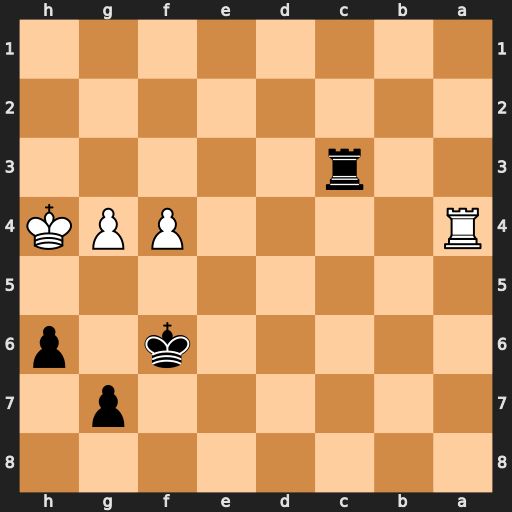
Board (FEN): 8/6p1/5k1p/8/R4PPK/2r5/8/8
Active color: b
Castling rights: -
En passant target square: -
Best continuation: g5+ fxg5+ hxg5+ Kh5 Rh3#